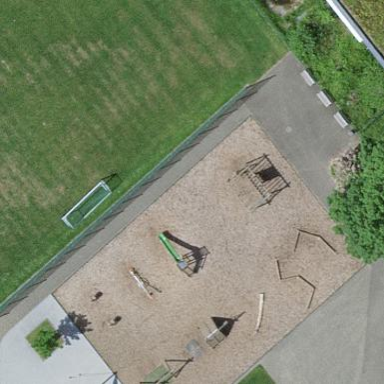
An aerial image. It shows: Playground with woodchips surface.